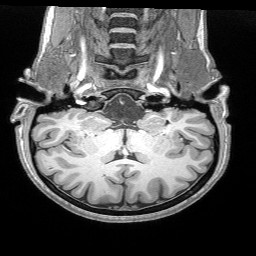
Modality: T1w
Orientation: sagittal
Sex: female